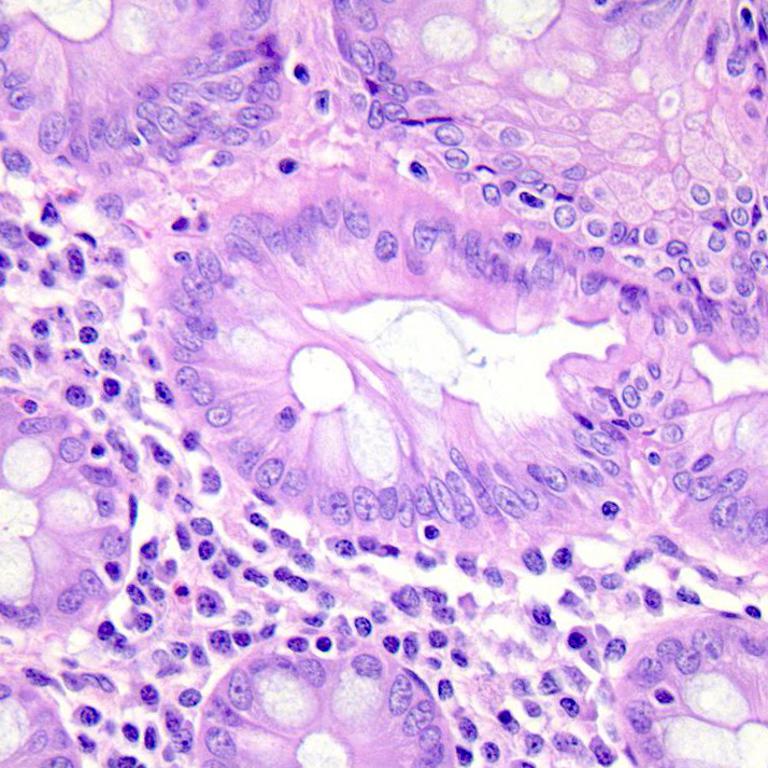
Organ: colon
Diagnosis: benign